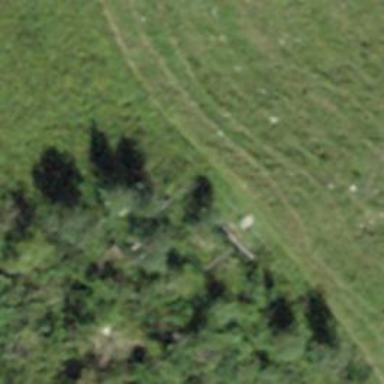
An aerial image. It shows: Bench.